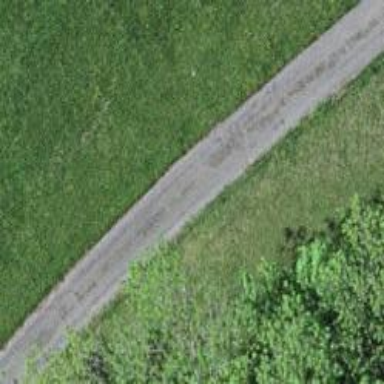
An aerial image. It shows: Paved track with grade 1 tracktype.